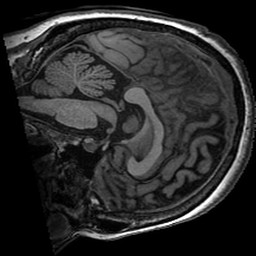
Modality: T1w
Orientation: sagittal
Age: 53
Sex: female
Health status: ill
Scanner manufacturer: ge
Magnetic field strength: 3 T
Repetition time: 0.008164 s
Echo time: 0.003184 s